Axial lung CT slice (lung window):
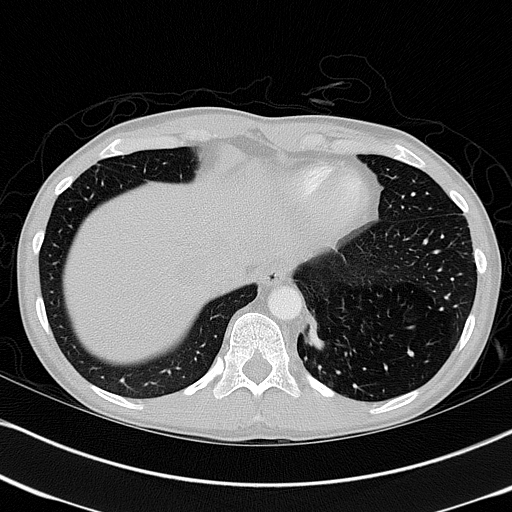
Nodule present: no